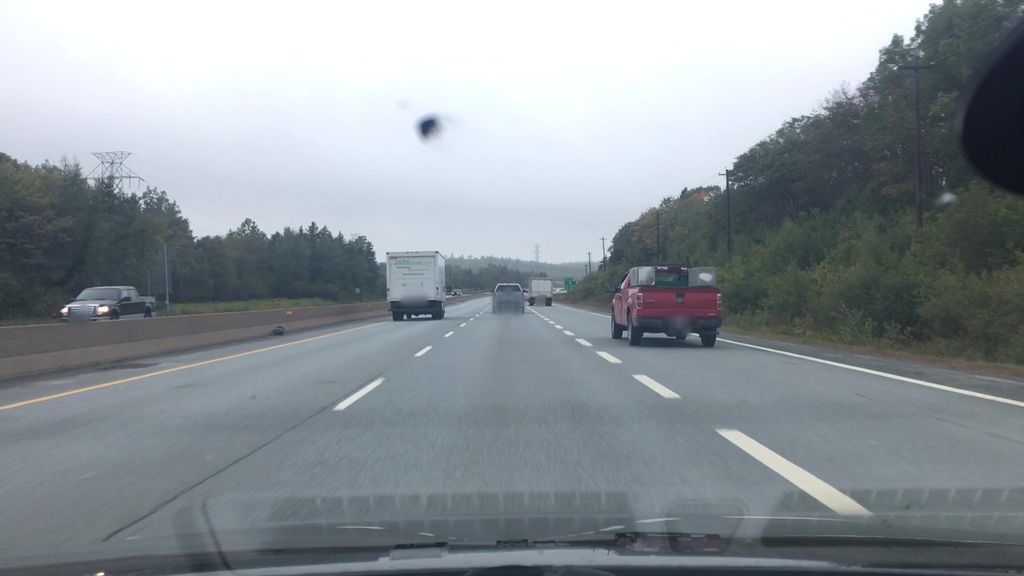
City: halifax